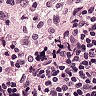
Metastatic tissue present: no